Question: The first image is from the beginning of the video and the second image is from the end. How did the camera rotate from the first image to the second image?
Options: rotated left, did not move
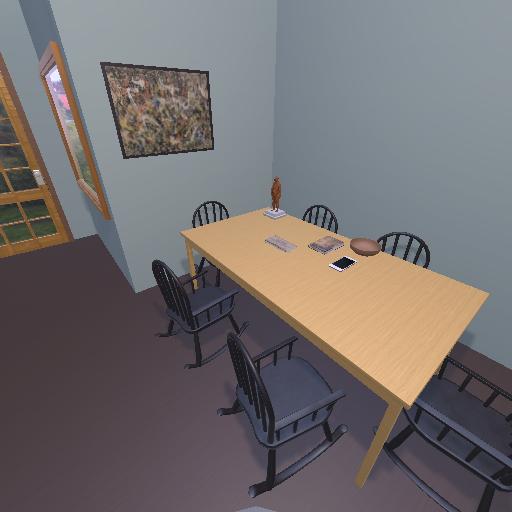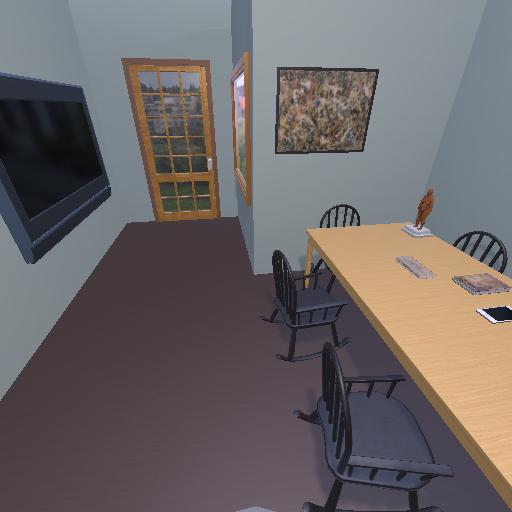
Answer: rotated left